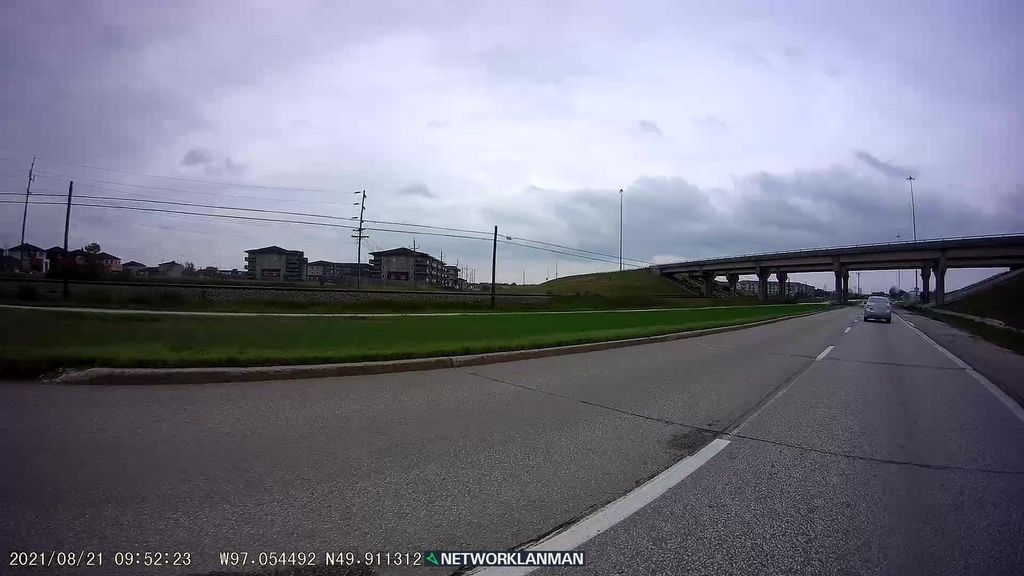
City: winnipeg